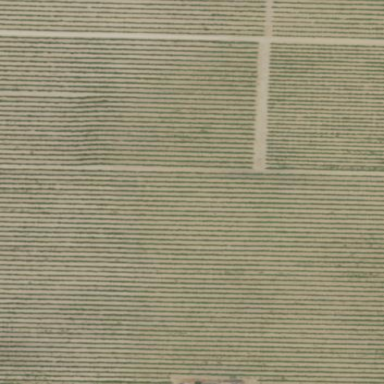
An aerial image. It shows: Beautiful vineyard in the countryside.